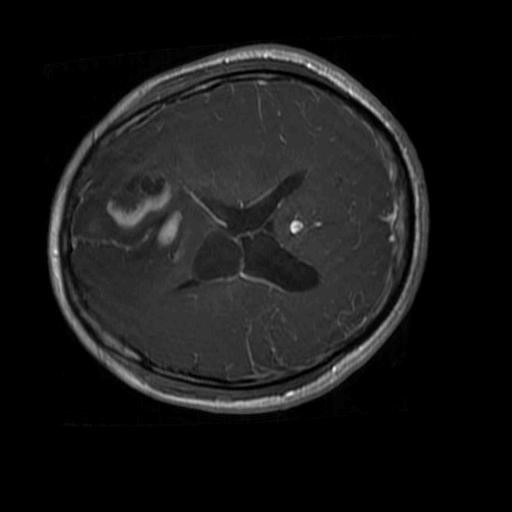
Label: brain_glioma